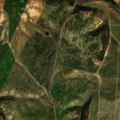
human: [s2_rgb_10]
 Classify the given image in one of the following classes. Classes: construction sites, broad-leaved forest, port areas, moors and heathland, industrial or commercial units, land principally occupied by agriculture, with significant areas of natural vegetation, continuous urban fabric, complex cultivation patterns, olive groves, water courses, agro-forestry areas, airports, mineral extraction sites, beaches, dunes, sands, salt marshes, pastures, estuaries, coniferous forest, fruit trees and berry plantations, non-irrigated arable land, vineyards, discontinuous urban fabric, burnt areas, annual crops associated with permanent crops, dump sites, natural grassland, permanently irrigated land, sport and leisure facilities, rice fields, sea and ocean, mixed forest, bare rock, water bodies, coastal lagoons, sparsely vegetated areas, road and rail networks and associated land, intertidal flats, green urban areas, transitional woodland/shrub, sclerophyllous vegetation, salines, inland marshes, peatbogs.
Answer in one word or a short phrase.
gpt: non-irrigated arable land, olive groves, transitional woodland/shrub